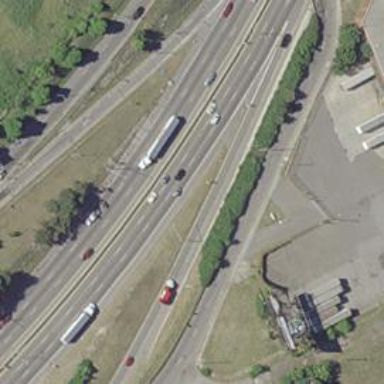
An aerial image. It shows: Asphalt motorway.